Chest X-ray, PA view. Patient: 52 years old, sex M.
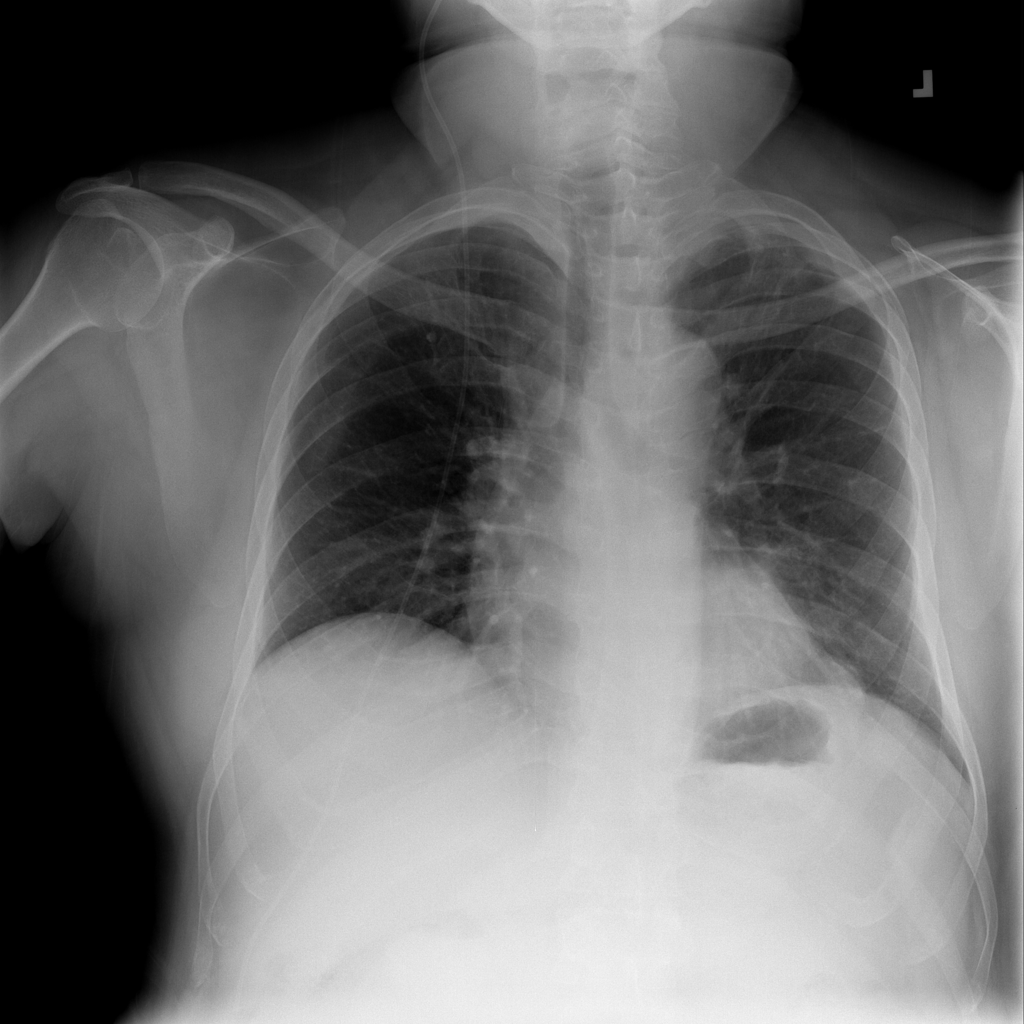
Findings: Nodule